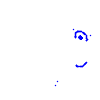
Particle: kaon